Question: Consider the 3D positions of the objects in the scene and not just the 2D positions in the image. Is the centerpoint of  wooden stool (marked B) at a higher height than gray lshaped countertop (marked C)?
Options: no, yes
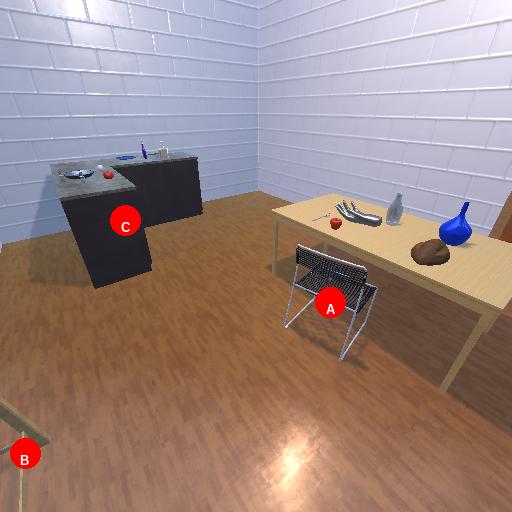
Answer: no